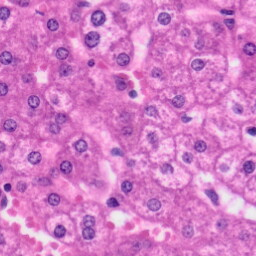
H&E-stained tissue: Liver